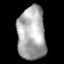
Tissue: lung
Cell type: Epithelial cells
Senescence score: 0.223
Nuclear area (px): 1461
Mean DAPI intensity: 170.773